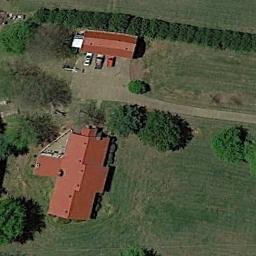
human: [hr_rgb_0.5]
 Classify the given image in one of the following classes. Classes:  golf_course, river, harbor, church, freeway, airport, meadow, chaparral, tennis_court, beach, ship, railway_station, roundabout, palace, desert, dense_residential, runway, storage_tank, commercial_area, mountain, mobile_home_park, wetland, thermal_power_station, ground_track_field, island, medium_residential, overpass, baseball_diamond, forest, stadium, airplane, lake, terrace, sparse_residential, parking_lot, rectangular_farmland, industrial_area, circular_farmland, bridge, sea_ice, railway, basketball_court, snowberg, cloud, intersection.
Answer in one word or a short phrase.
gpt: sparse_residential